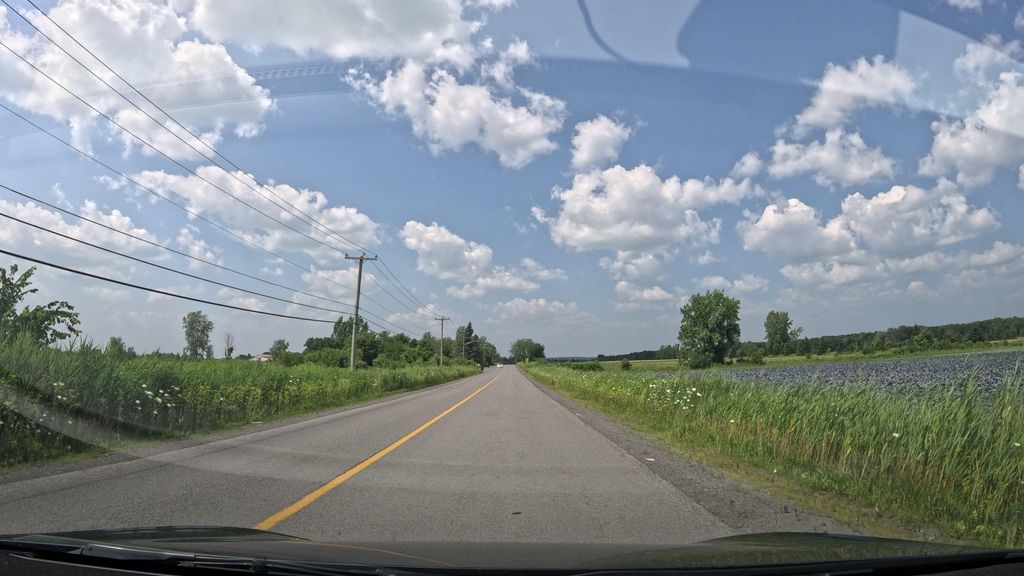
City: montreal